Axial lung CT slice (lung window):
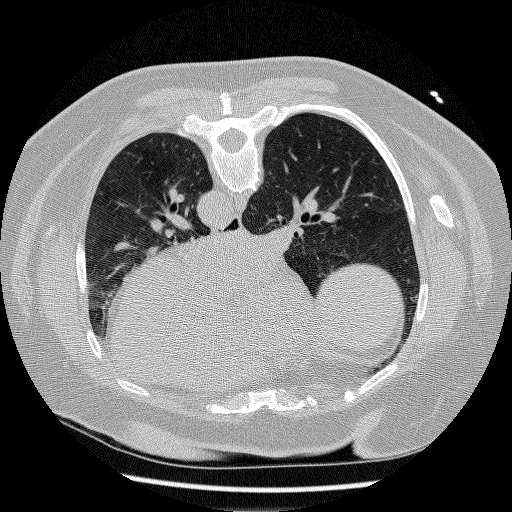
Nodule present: no